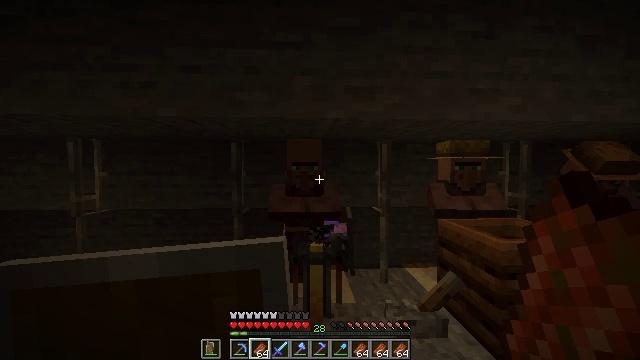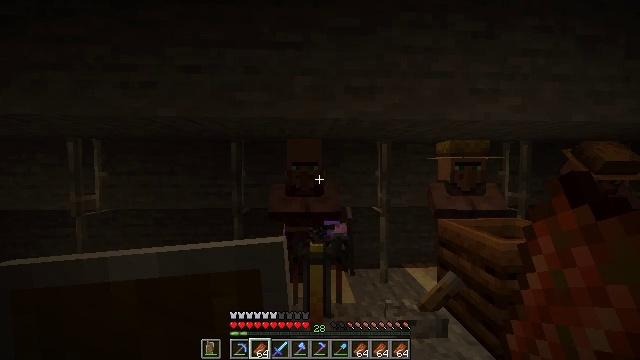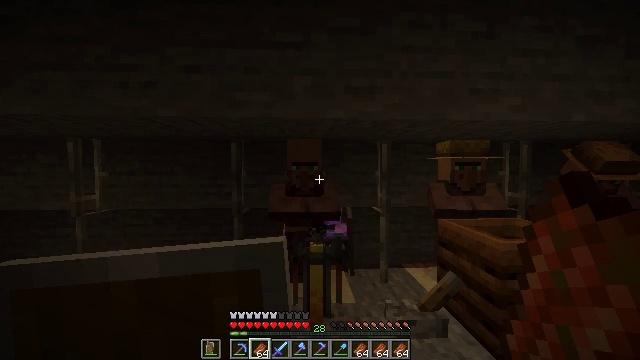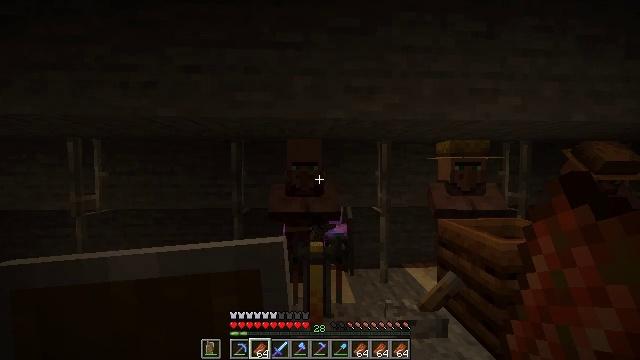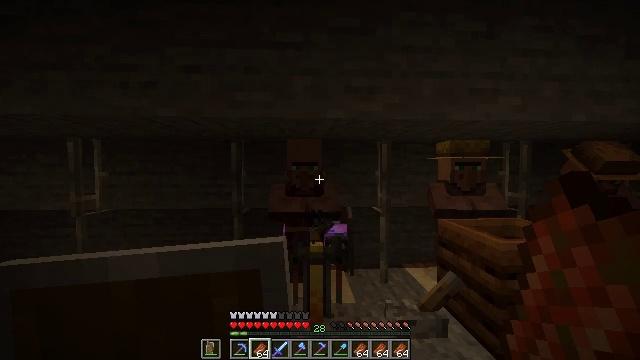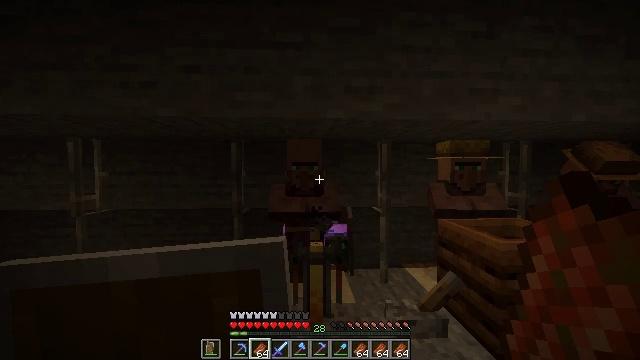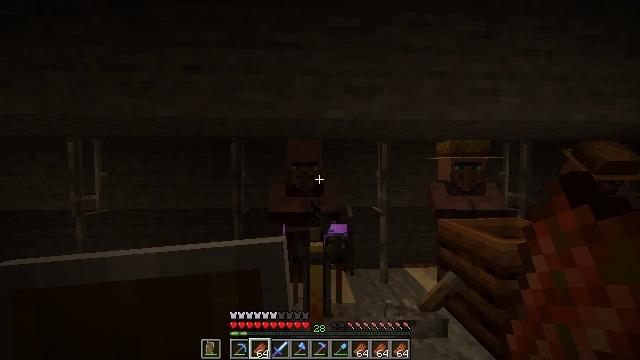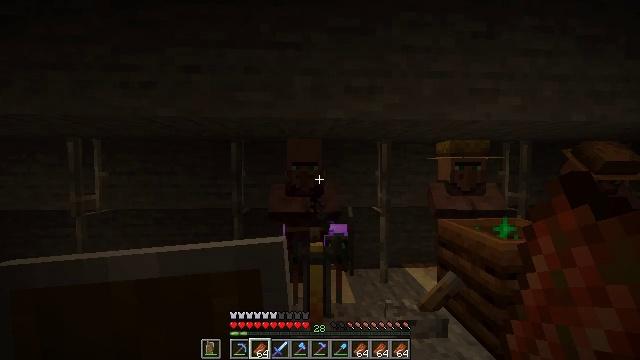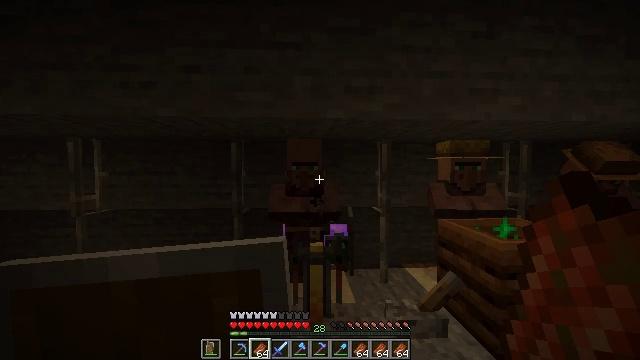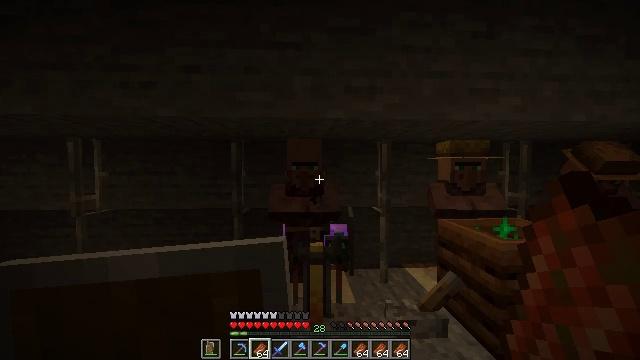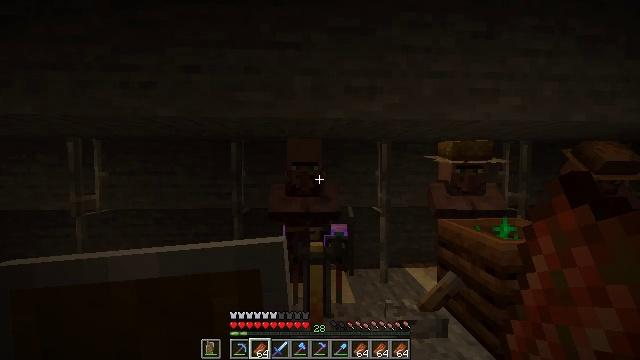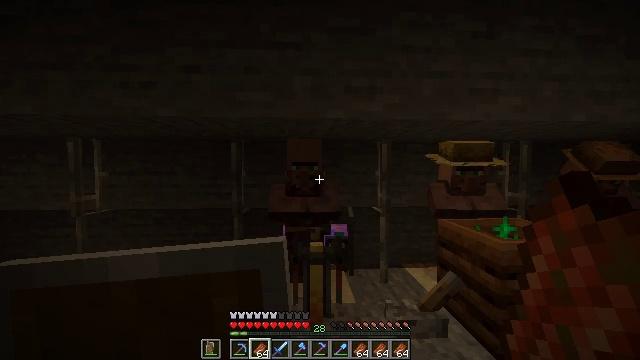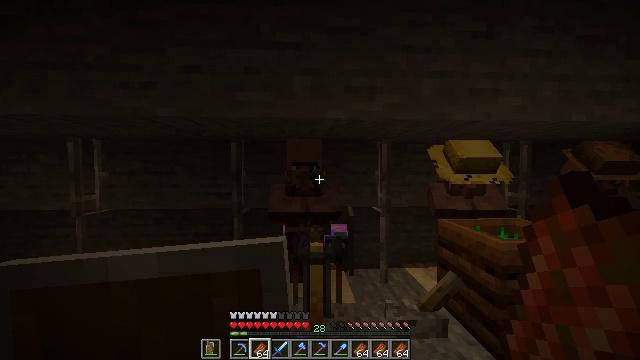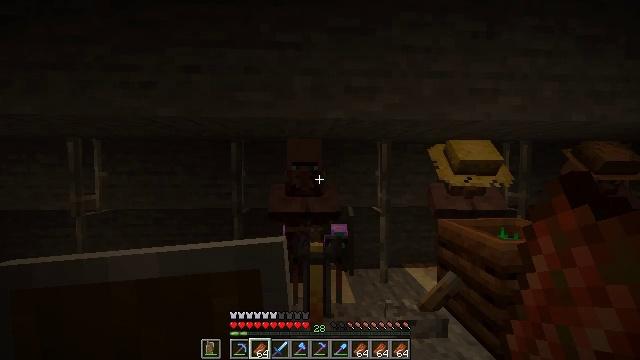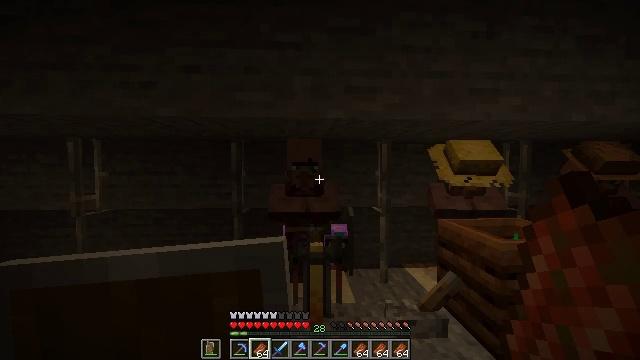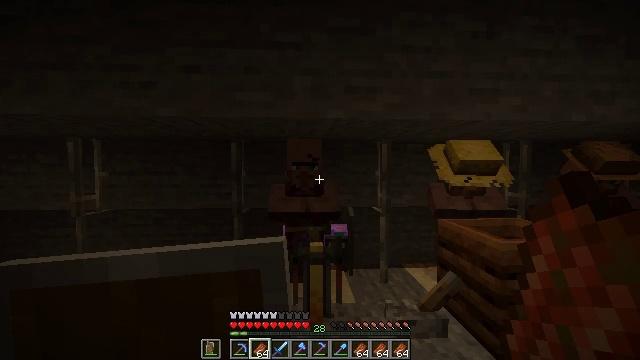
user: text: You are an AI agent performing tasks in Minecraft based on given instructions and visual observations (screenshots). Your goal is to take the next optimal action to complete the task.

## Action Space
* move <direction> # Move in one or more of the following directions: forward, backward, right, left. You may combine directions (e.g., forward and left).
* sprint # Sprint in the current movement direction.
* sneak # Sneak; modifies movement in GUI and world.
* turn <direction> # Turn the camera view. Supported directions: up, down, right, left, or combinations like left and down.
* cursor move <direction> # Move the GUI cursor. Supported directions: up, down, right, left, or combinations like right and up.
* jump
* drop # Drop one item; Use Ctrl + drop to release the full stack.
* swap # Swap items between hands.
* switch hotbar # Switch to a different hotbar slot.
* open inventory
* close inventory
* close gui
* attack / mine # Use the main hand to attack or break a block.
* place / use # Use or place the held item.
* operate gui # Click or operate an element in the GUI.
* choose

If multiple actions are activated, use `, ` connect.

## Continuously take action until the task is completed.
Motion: motion action
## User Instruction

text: Attack the blue shulker box to gather it.
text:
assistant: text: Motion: no_op
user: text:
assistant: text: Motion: no_op
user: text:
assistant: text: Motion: no_op
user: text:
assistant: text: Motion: no_op
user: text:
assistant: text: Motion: no_op
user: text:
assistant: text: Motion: no_op
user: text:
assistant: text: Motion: no_op
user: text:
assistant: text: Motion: no_op
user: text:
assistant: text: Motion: no_op
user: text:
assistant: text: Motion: no_op
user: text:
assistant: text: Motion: no_op
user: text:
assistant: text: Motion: no_op
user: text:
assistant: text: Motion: no_op
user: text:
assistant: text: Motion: no_op
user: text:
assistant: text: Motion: no_op
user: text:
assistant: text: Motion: no_op
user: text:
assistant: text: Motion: no_op
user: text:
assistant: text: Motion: no_op
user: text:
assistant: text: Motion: no_op
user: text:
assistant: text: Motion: no_op
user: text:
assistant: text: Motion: no_op
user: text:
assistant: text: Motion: no_op
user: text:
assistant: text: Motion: no_op
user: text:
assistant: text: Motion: no_op
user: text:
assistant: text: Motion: no_op
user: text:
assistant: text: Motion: no_op
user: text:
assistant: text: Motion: no_op
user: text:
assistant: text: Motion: no_op
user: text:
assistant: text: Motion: no_op
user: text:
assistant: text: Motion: no_op